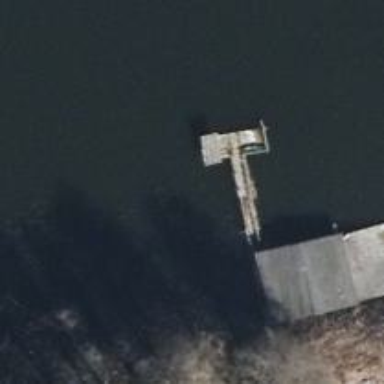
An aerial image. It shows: Man-made pier.